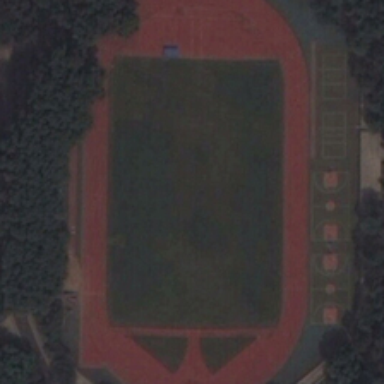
A lot of trees are planted around the playground .